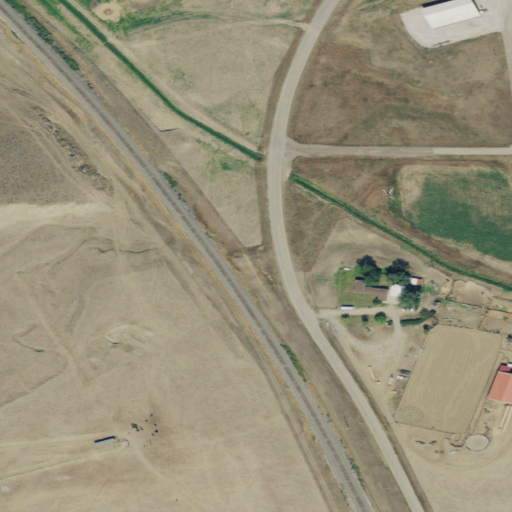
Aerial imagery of valley in Montana named Barley Coulee containing grassland, shrub, low intensity development, cultivated crops, pasture, open development, and medium intensity development